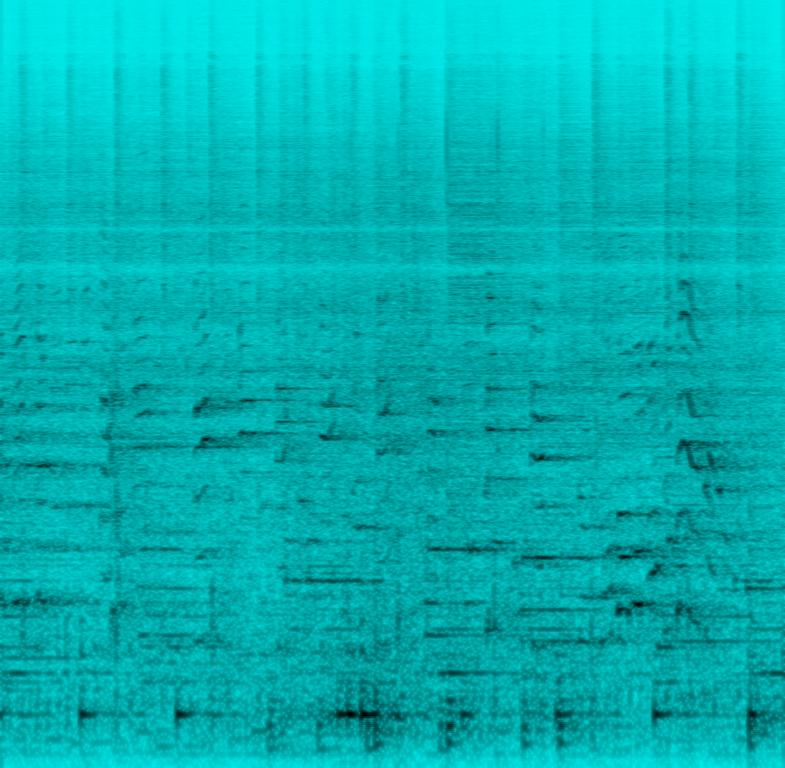
A female singer sings this jazz scat improvisation. The song is medium fast tempo with jazz drumming, Latin percussion, steady bass line and a piano accompaniment. The song is energetic and highly improvisational.  The song is a live jazz performance with ambient room noises and other disturbances.